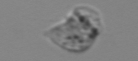
Label: Amoeba